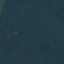
Land use / land cover: Forest